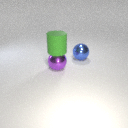
large green rubber cylinder above large purple metal sphere